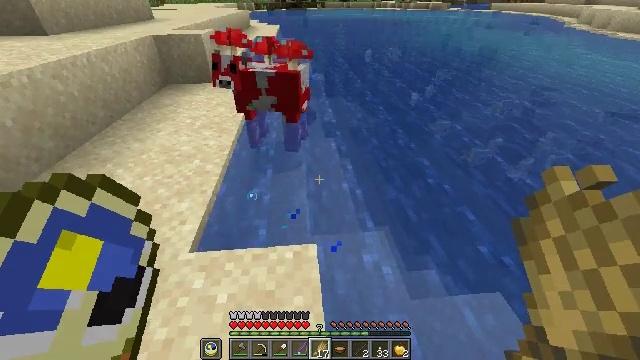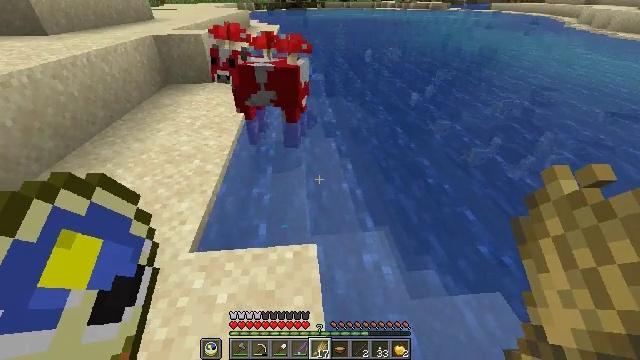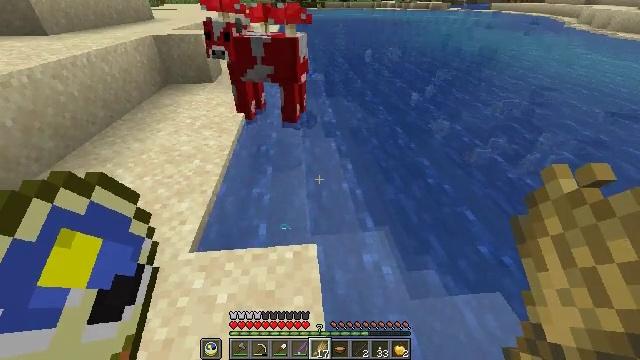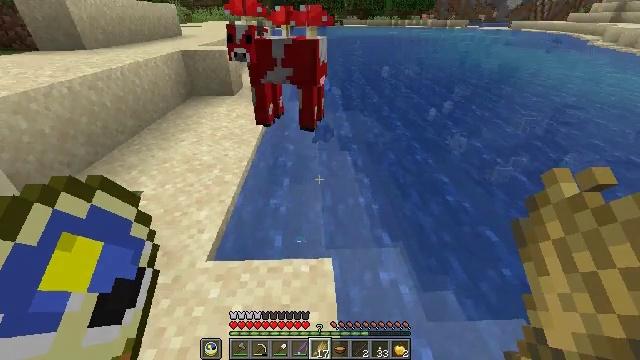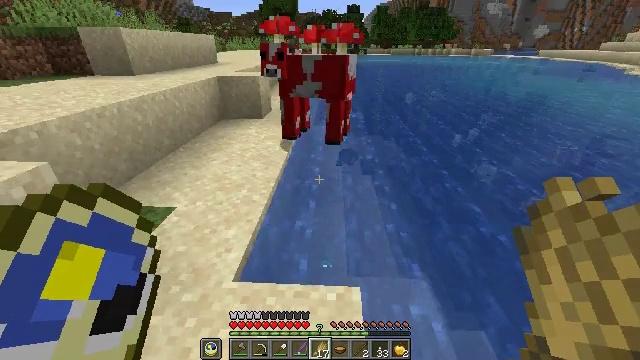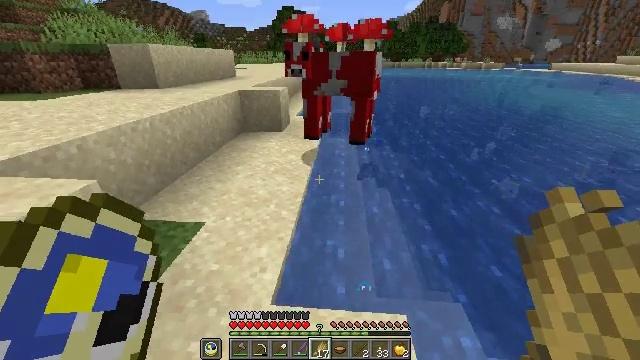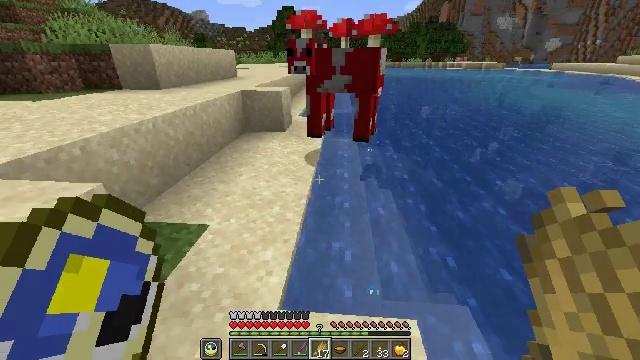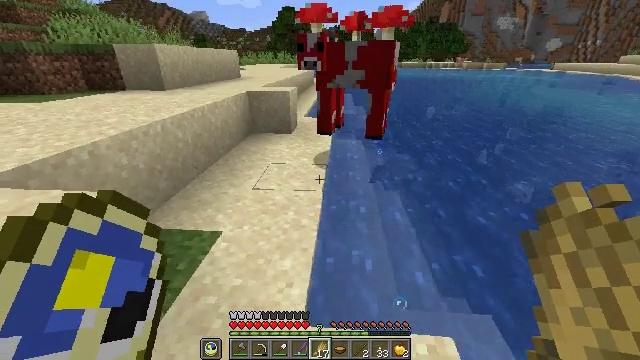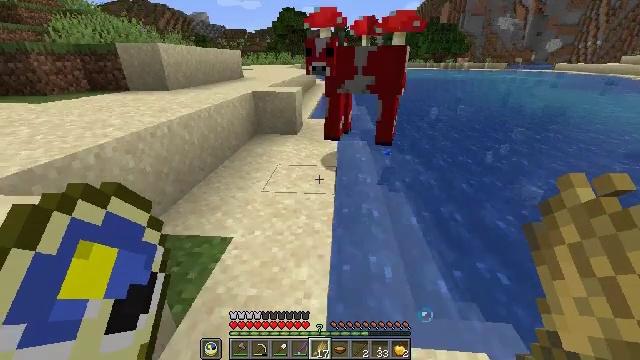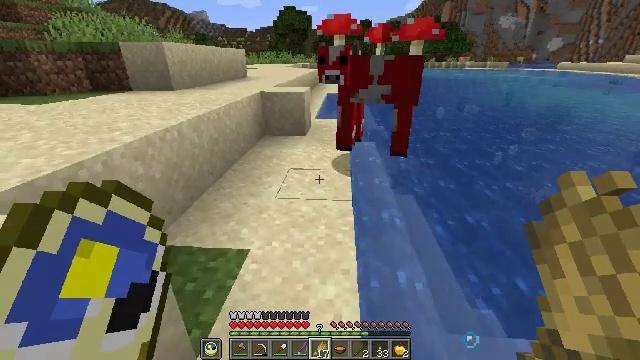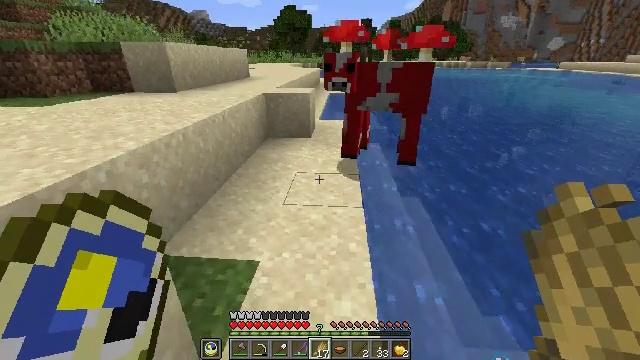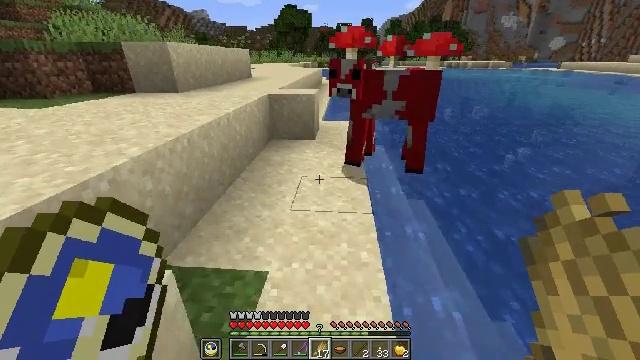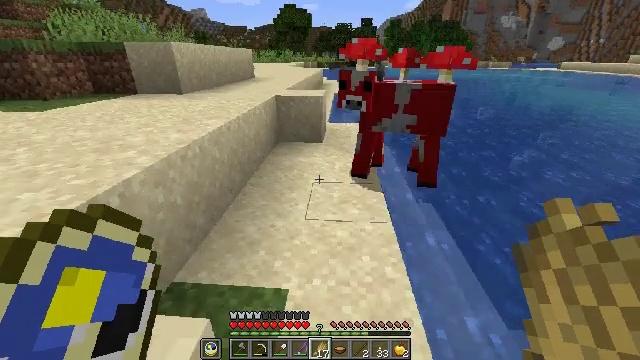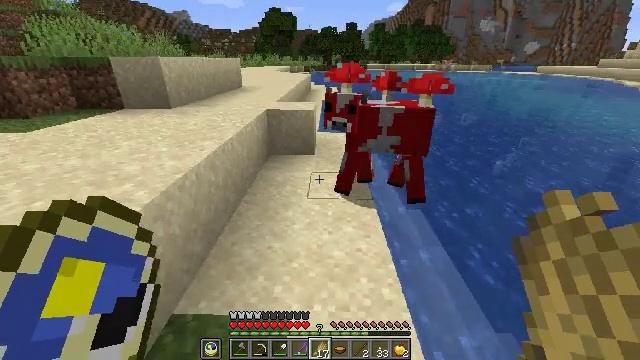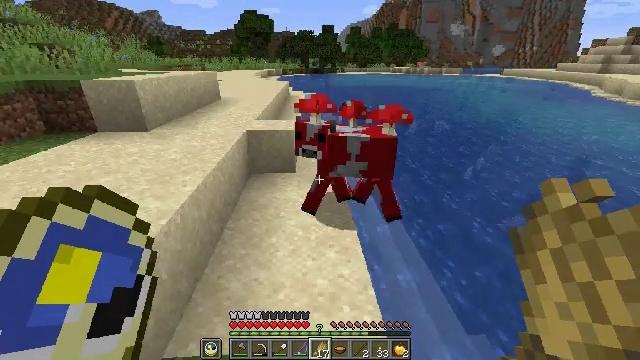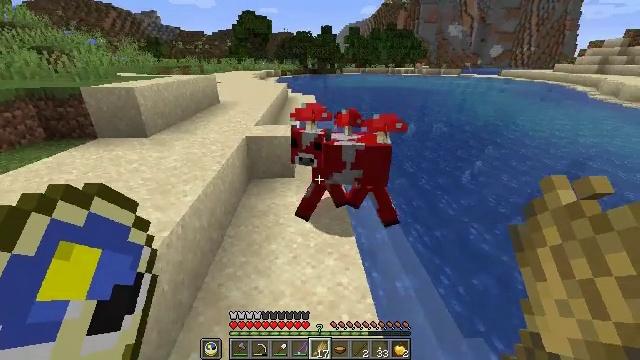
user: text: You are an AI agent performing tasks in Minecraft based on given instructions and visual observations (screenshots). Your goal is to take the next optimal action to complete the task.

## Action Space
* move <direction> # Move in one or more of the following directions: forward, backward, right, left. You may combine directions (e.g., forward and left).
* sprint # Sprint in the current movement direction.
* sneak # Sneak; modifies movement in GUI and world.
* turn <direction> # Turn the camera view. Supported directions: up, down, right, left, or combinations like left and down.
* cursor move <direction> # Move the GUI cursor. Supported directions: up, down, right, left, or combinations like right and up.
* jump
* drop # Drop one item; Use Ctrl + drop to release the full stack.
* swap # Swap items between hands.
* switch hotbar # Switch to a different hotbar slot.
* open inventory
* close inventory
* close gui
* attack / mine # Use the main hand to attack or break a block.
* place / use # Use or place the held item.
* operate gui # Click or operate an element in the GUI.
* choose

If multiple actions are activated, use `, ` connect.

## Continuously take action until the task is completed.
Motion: motion action
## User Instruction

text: Attack the oak door to gather it.
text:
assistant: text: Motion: no_op
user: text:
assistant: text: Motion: no_op
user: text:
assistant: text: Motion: move left, turn left and up
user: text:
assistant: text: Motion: move left, turn left and up
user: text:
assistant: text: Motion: move forward and move left, turn left and up
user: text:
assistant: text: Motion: move forward and move left
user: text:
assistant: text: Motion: move forward and move left
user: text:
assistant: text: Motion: move forward and move left
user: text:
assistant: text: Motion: move forward and move left
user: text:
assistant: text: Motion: move forward and move left
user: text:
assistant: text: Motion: move forward and move left
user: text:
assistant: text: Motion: move left
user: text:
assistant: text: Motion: move left, turn right, jump
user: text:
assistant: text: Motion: move left, turn right, jump
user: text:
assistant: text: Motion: move left, jump
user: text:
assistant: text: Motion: move left, jump
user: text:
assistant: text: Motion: move left, jump
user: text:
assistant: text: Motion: move left
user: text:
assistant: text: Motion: move left
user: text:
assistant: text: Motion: move left, turn right
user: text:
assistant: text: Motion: move left, turn right
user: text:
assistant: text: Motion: move left
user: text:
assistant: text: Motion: move left
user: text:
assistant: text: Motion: move left
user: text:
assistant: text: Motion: move left
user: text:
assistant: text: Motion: move left
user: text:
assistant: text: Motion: move left
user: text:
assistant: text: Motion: turn right and down
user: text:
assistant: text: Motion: turn right and down
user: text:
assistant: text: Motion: no_op